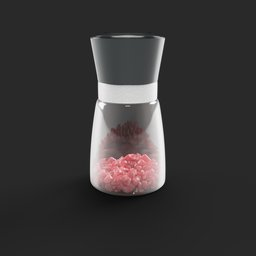
Label: tools